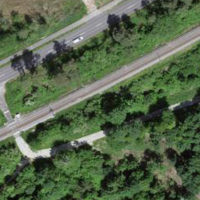
EUNIS habitat code: 21
Species observed at this site:
Tussilago farfara
Equisetum telmateia